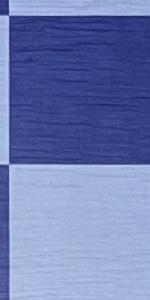
Label: Empty